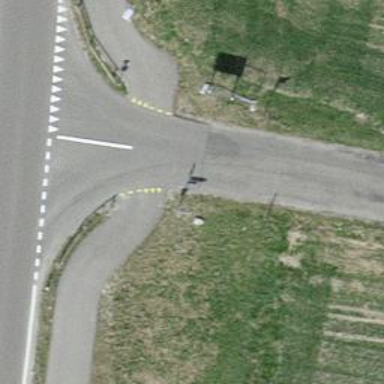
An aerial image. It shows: Crossing on asphalt path.